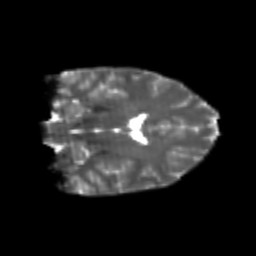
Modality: T2w
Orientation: coronal
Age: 21
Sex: female
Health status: healthy
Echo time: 0.074 s